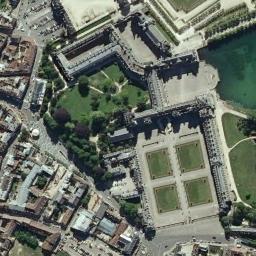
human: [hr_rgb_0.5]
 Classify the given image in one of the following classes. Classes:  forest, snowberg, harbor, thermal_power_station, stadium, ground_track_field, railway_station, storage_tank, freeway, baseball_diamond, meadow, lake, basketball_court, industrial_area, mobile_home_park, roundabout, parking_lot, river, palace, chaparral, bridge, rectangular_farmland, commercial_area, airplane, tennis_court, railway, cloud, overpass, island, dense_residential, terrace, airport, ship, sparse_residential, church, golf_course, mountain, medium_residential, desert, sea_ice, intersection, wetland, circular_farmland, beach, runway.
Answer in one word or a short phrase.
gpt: palace